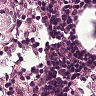
Metastatic tissue present: no